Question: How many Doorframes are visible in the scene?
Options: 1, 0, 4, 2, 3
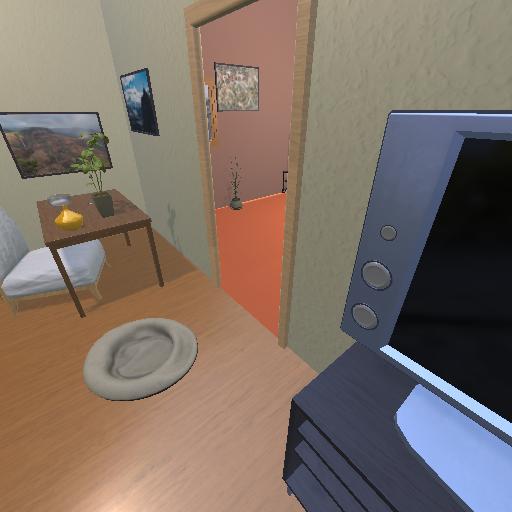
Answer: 1